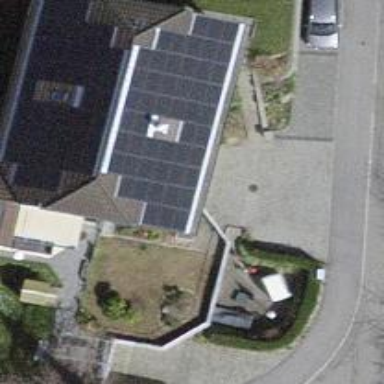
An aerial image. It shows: Solar power generator.